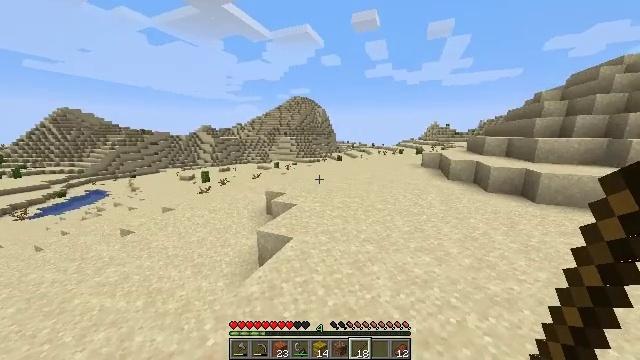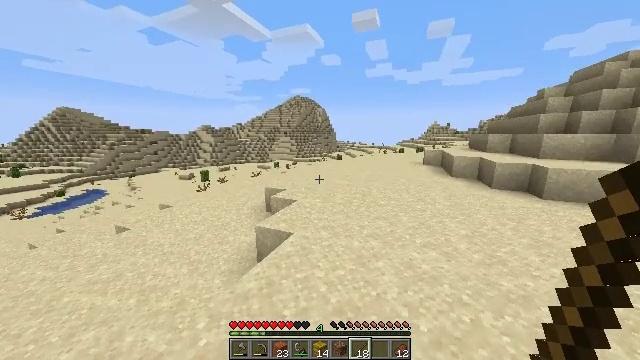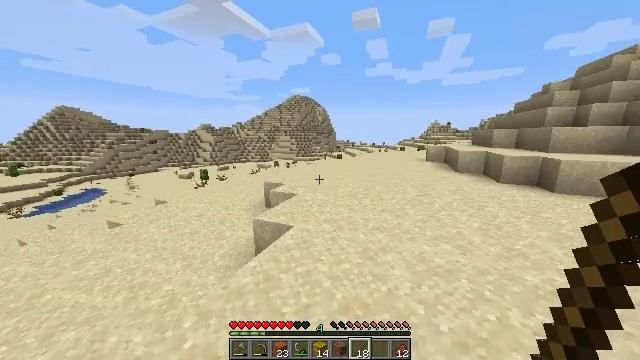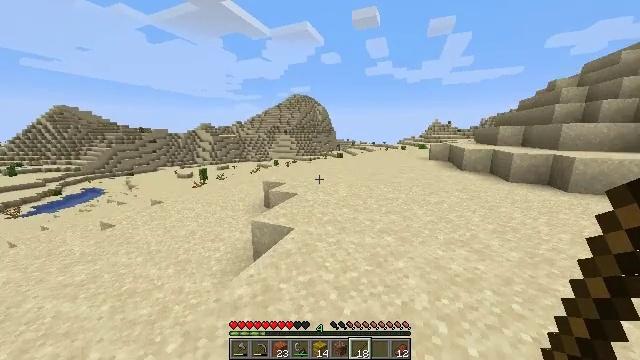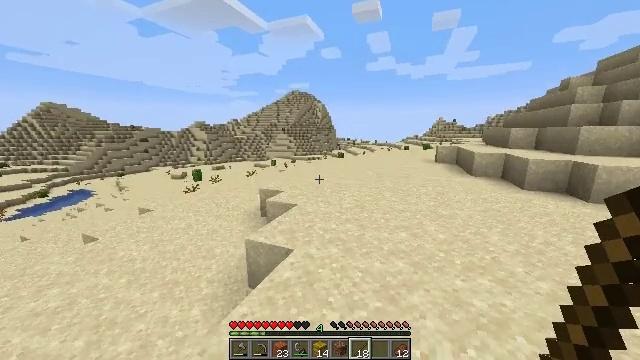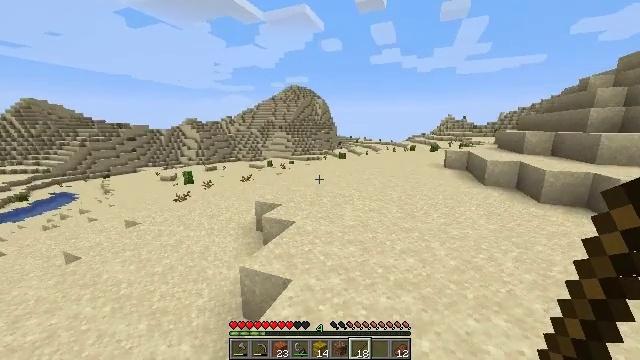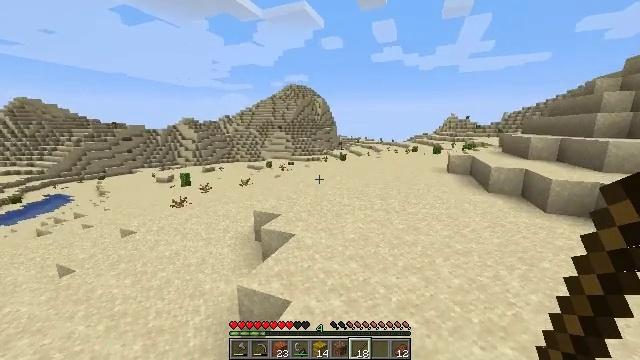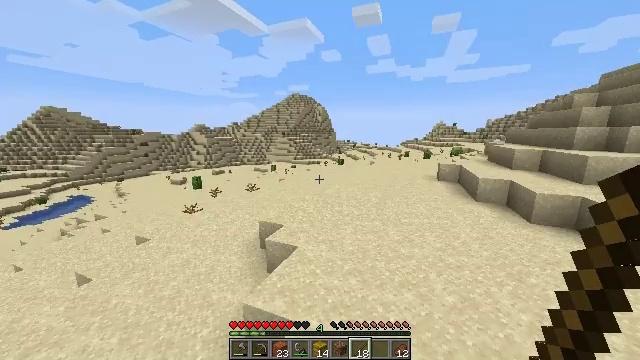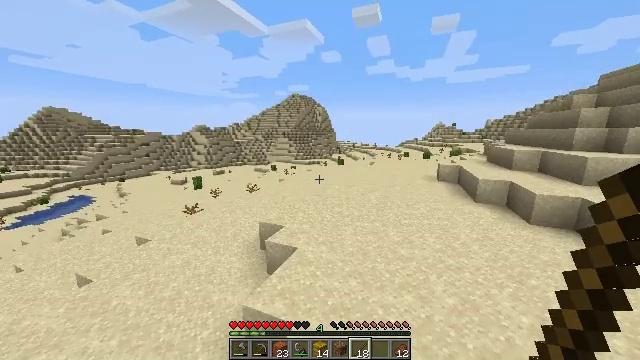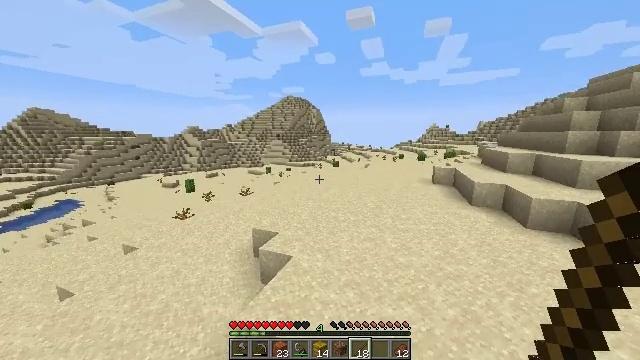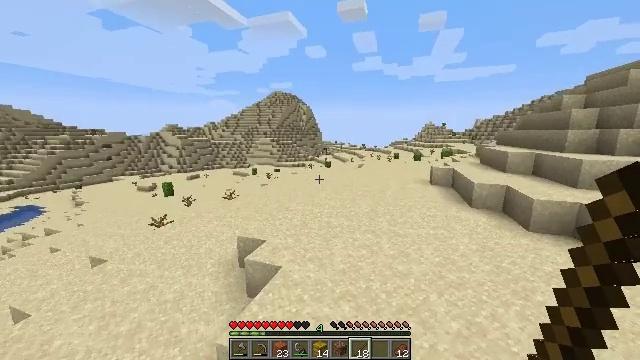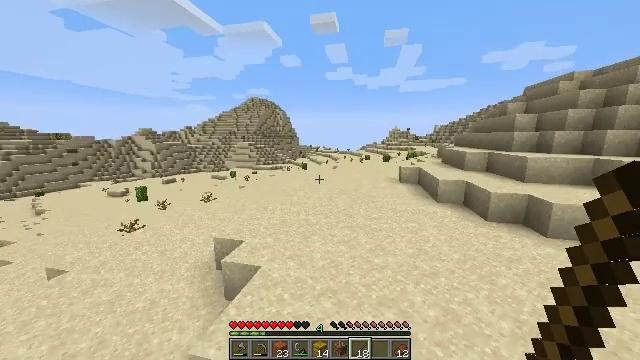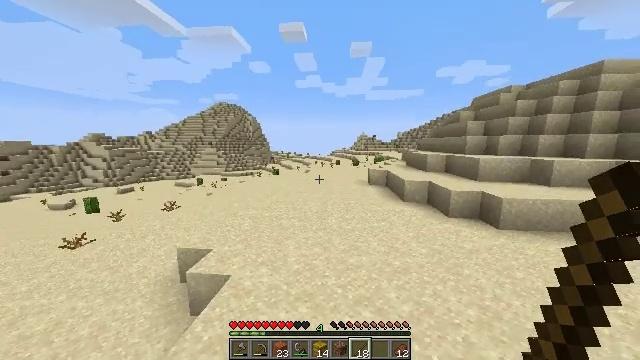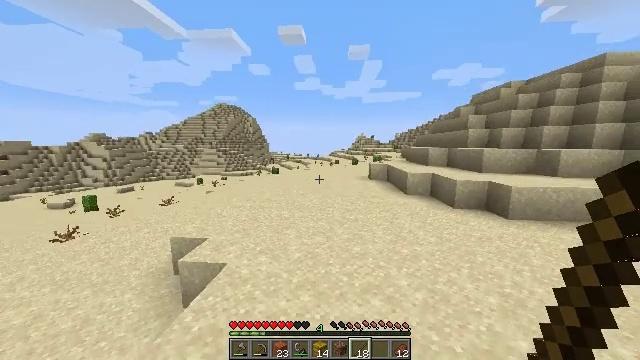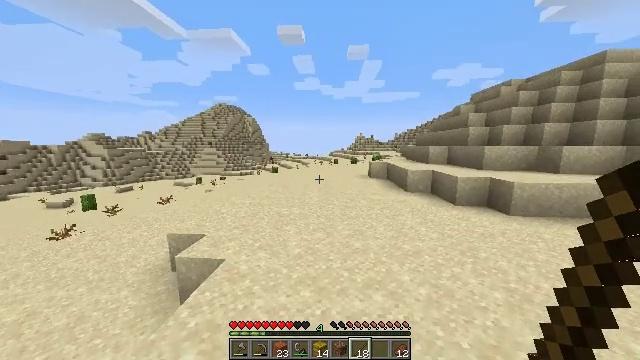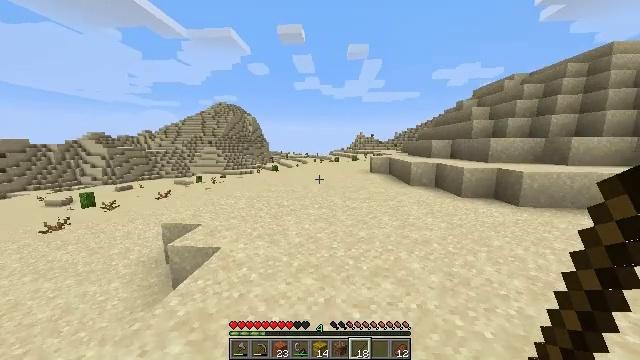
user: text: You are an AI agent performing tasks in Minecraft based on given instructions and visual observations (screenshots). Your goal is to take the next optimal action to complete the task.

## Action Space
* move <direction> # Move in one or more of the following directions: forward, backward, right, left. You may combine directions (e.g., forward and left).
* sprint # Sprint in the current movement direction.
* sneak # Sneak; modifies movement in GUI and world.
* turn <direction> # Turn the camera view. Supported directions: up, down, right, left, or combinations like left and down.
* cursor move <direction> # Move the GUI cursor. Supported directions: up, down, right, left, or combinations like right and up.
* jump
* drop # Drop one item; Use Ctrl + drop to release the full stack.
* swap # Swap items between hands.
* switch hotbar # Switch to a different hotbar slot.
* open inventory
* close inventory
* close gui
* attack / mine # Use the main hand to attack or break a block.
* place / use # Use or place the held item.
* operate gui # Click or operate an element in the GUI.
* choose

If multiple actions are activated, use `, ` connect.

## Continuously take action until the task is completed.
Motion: motion action
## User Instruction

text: Gather a dead bush.
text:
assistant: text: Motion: move forward, jump
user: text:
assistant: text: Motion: move forward
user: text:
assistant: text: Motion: sprint
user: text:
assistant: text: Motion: sprint, jump
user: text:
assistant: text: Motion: move forward, sprint, jump
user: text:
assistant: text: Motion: move forward, sprint, jump
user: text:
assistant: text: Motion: move forward, sprint
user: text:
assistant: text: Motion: move forward, sprint
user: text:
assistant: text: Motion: move forward, sprint, turn right
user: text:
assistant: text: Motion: move forward, sprint, turn right
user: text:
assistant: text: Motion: move forward, sprint, turn right
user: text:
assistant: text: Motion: move forward, sprint, turn right and up
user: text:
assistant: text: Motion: move forward, sprint
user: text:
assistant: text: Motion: move forward, sprint
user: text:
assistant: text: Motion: move forward, sprint
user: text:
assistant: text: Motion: move forward, sprint
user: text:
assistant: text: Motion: move forward, sprint
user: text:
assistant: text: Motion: move forward, sprint
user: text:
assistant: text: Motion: move forward, sprint
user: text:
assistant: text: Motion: move forward, sprint
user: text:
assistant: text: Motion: move forward, sprint
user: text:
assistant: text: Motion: move forward, sprint
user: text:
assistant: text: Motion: move forward, sprint
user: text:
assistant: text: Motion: move forward, sprint
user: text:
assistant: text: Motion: move forward, sprint
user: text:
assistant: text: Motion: move forward, sprint, turn right and up
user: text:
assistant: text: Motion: move forward, sprint, turn right and up
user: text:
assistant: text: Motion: move forward, sprint
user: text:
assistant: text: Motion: move forward, sprint
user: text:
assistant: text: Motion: move forward, sprint